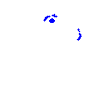
Particle: electron